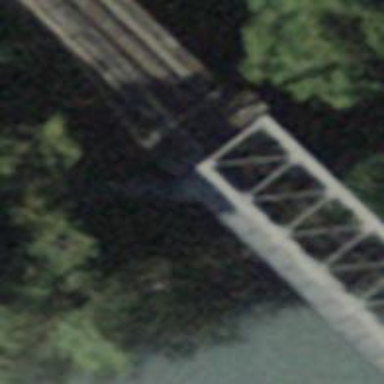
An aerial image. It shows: Bridge with metal steps.